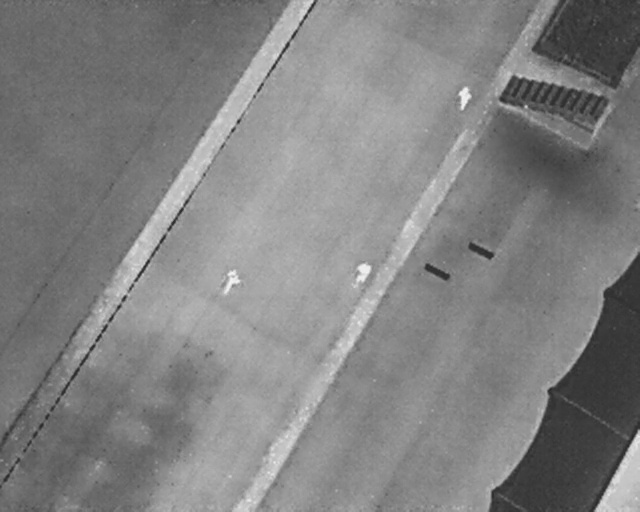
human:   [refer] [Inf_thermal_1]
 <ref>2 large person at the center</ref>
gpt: <box>[[54, 51, 58, 54, 18], [33, 52, 38, 56, 6]]</box>

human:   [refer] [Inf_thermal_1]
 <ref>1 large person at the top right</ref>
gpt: <box>[[70, 17, 74, 20, 3]]</box>